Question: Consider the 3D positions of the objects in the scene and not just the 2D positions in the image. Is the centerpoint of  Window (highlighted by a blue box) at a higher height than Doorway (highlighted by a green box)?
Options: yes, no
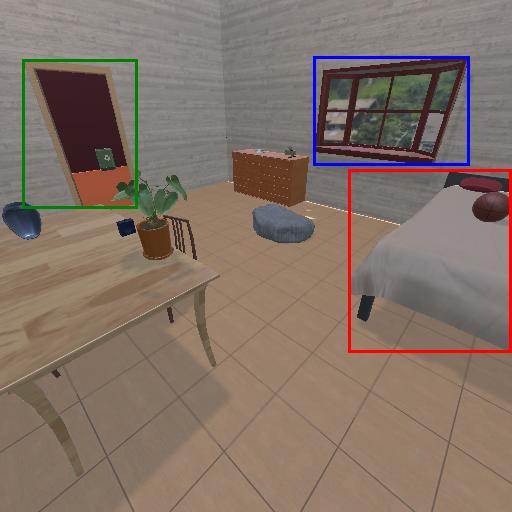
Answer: yes